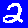
Digit: 2